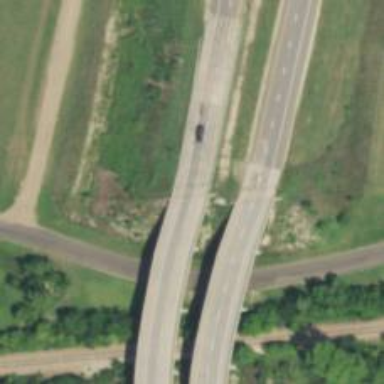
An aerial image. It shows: Trunk highway with expressway features.